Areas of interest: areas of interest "Commercial service"
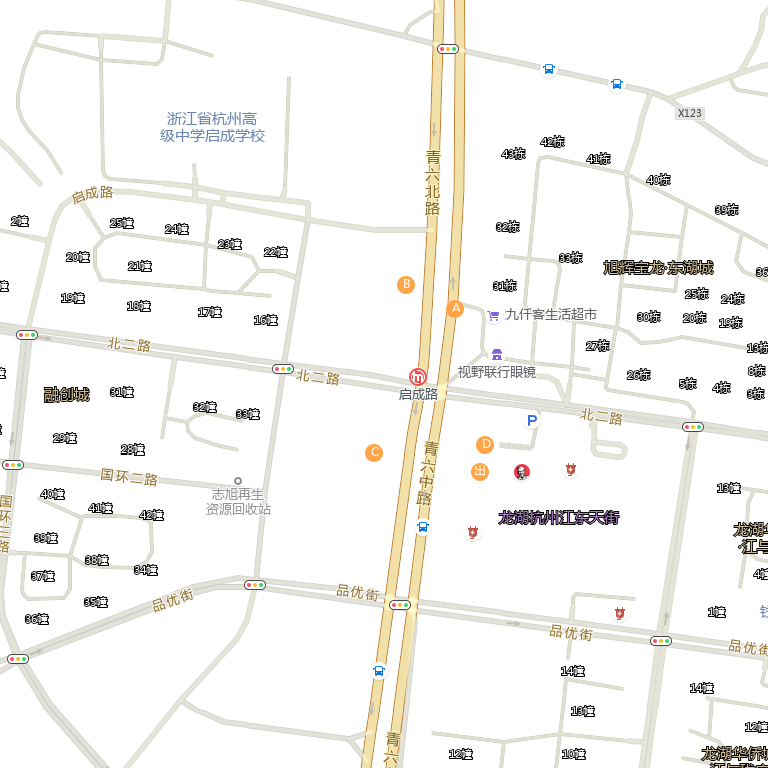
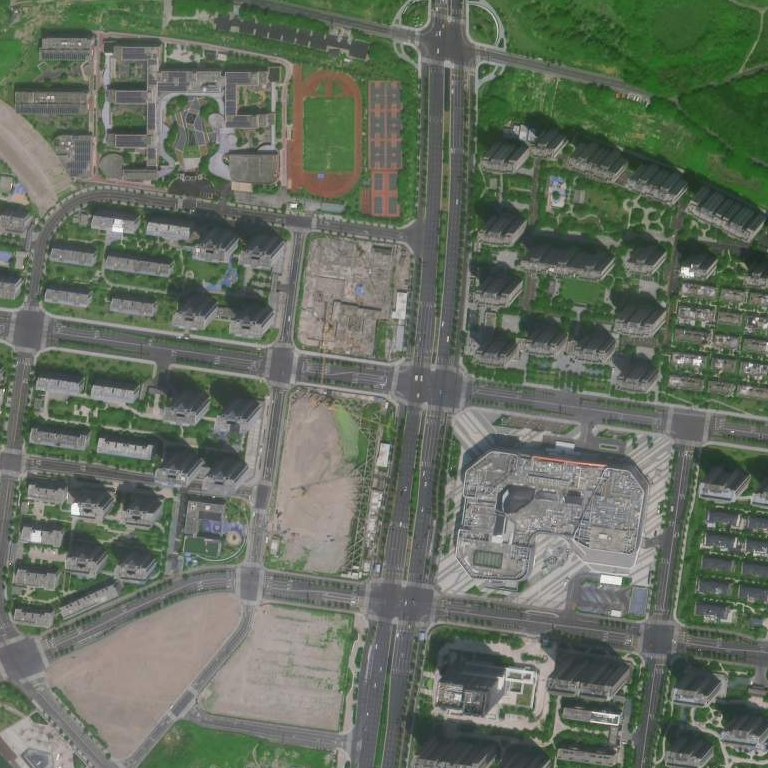